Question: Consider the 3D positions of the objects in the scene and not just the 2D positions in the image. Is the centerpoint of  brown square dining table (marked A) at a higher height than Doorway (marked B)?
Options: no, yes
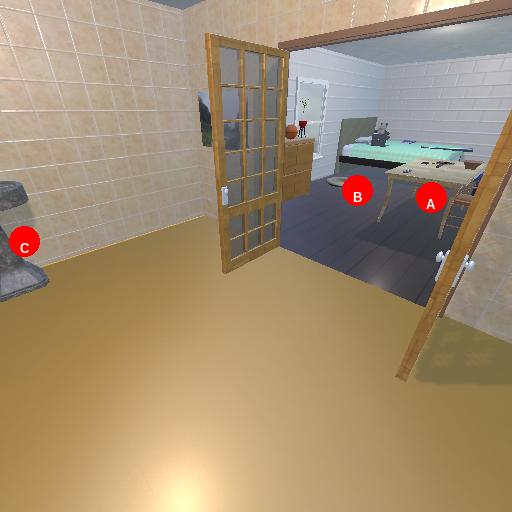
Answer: no